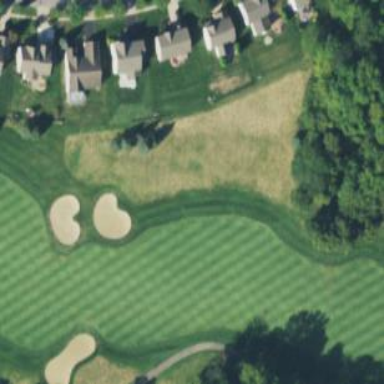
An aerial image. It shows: Golf fairway in the image.